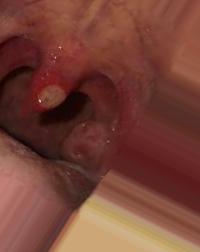
Condition: Mouth Ulcer